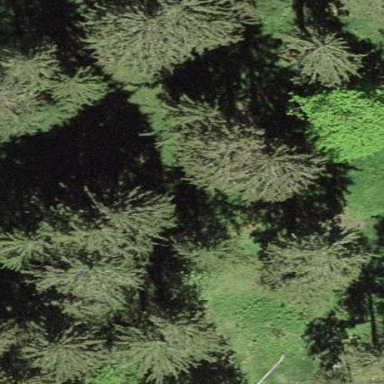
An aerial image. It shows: Serene woodland landscape.